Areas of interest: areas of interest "Park and greenspace"
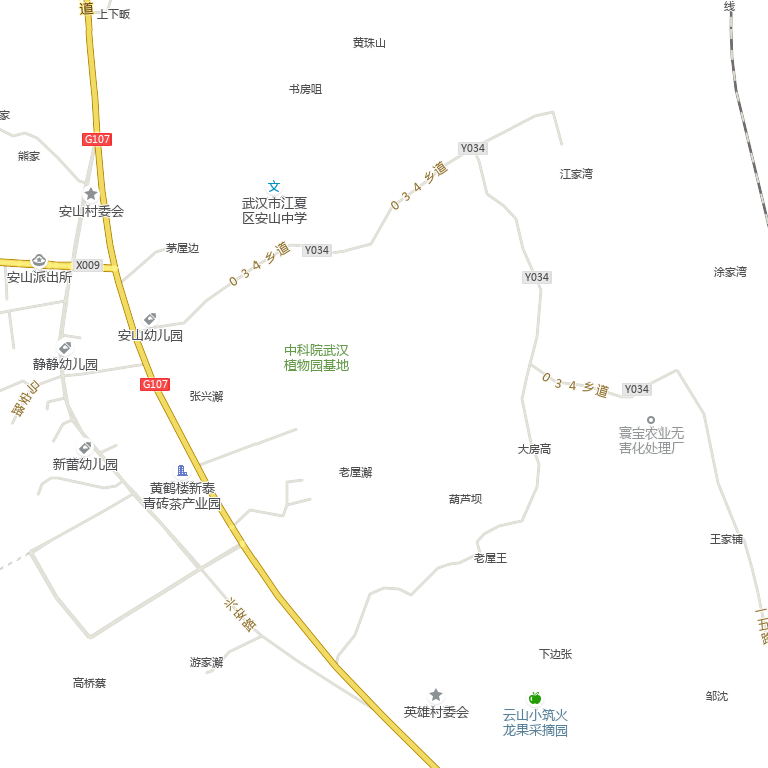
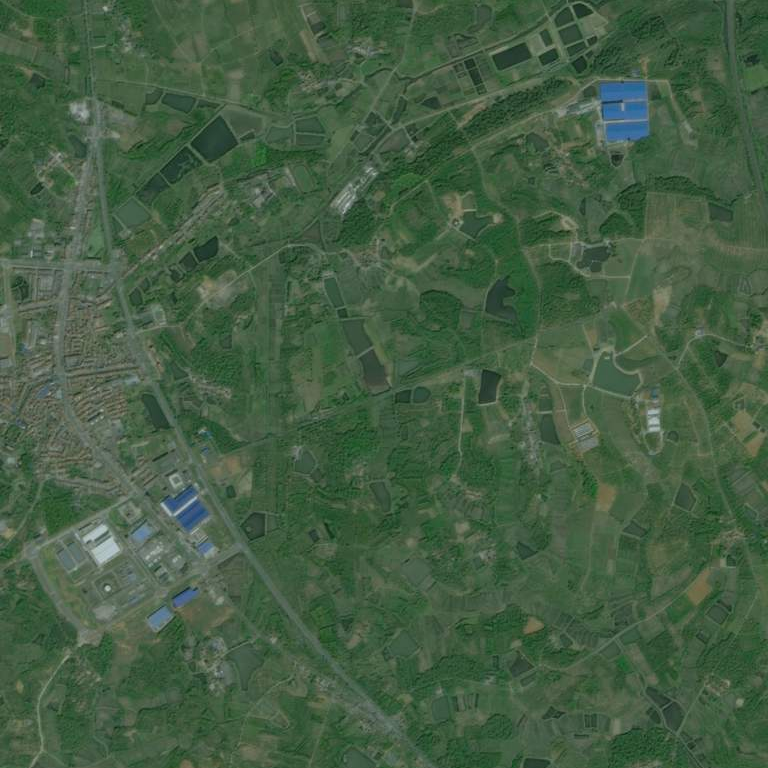